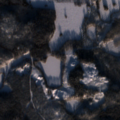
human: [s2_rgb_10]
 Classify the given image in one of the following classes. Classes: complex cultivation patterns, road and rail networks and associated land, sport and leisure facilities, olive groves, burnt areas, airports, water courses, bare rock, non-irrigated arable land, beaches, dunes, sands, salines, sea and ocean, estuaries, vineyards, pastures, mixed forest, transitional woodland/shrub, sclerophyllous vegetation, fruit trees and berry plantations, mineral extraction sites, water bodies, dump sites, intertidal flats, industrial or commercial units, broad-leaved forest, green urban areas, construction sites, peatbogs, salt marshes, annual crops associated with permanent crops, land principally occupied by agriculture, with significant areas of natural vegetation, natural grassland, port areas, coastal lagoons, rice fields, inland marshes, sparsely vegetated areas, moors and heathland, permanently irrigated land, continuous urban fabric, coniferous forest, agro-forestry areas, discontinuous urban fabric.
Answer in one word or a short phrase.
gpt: coniferous forest, transitional woodland/shrub, water bodies